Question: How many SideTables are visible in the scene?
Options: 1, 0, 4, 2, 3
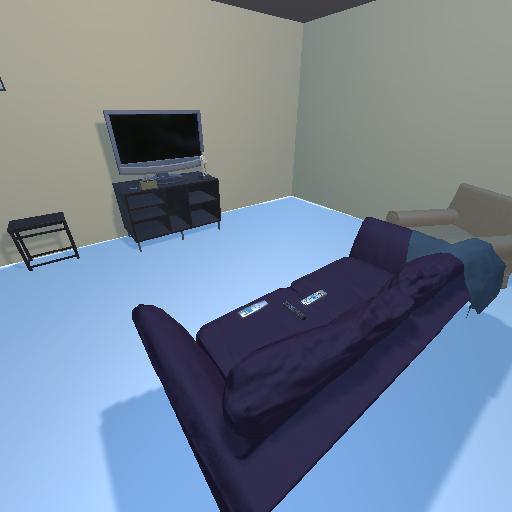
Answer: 1